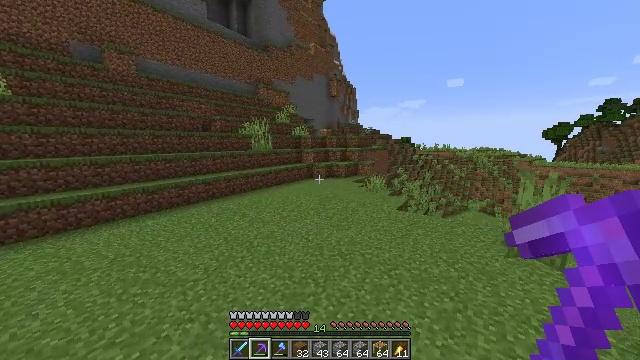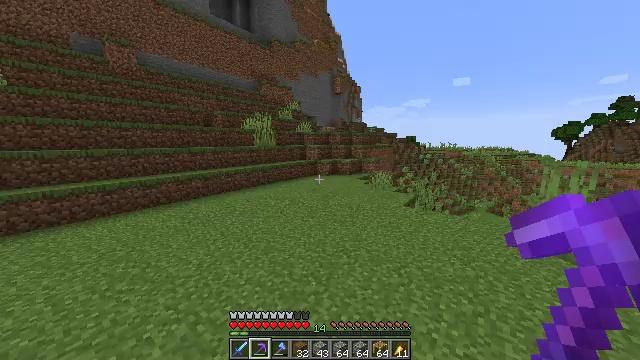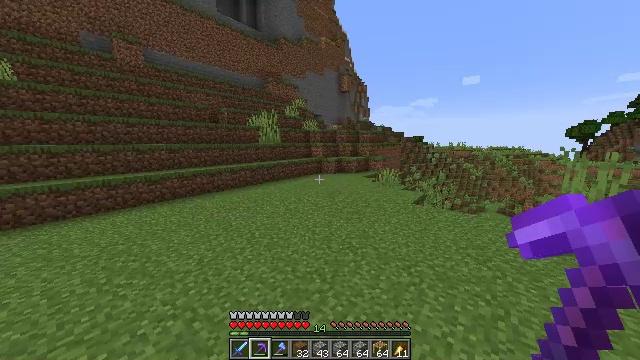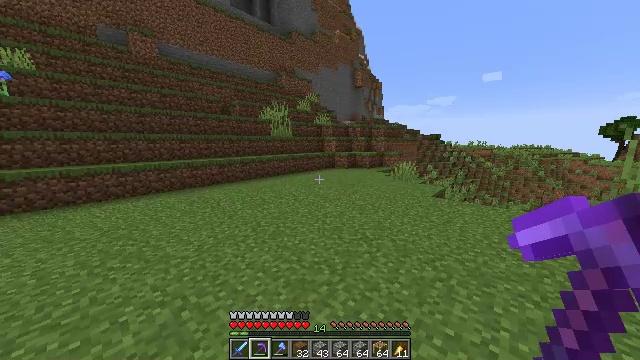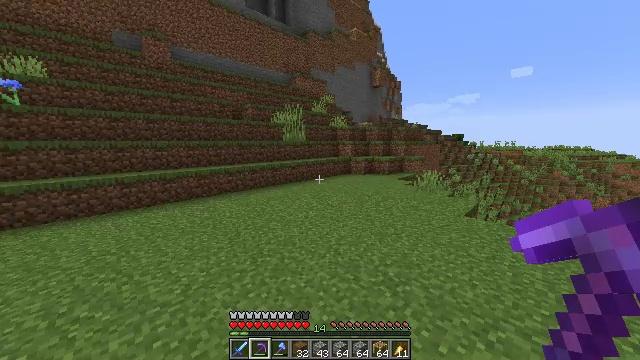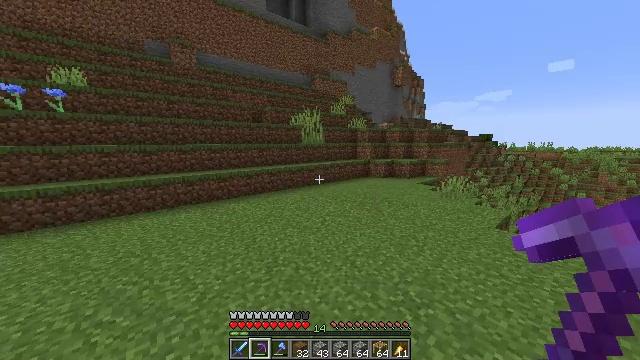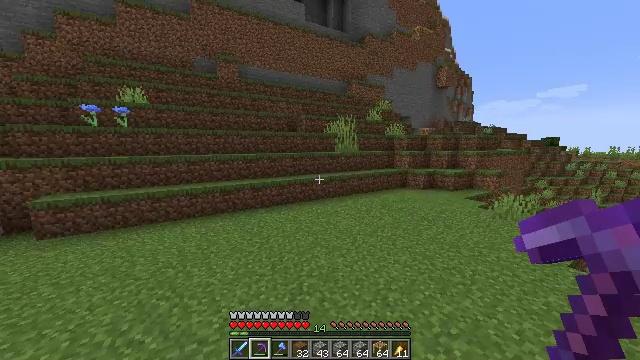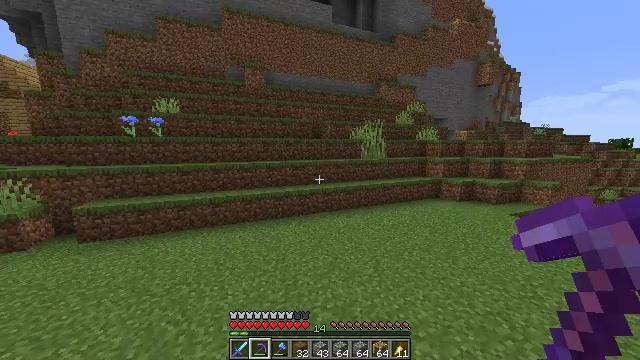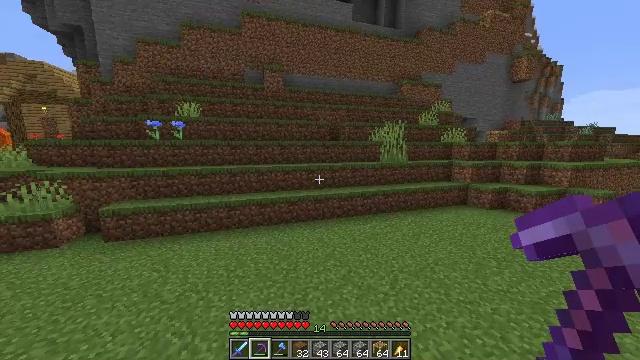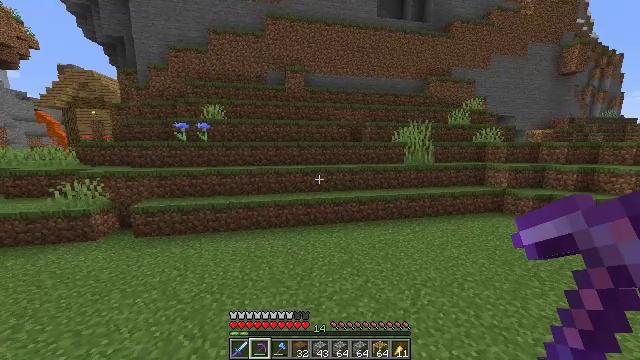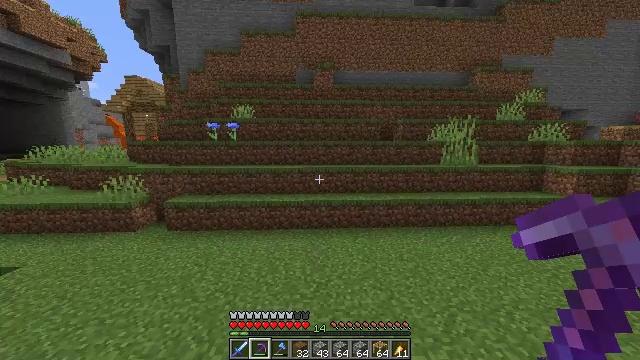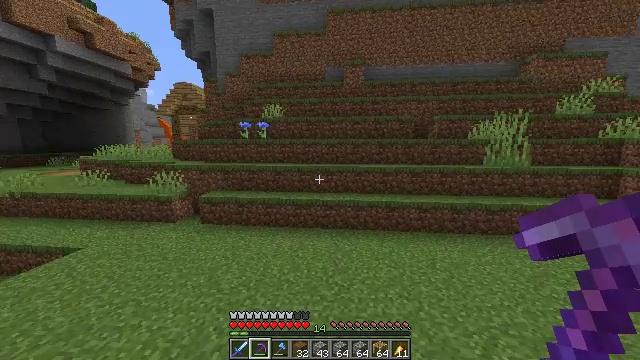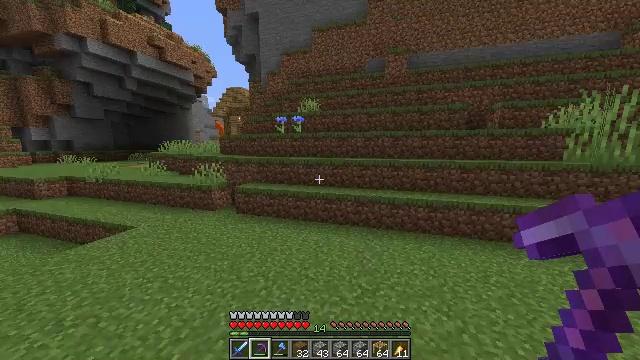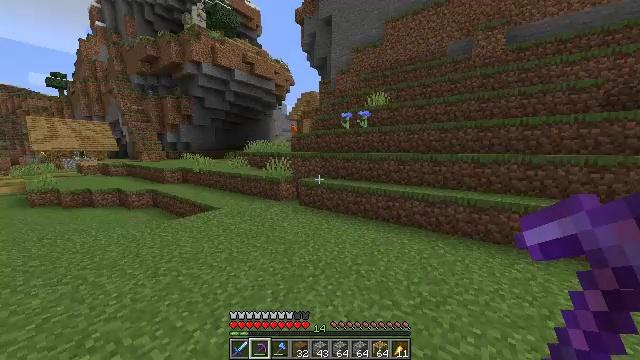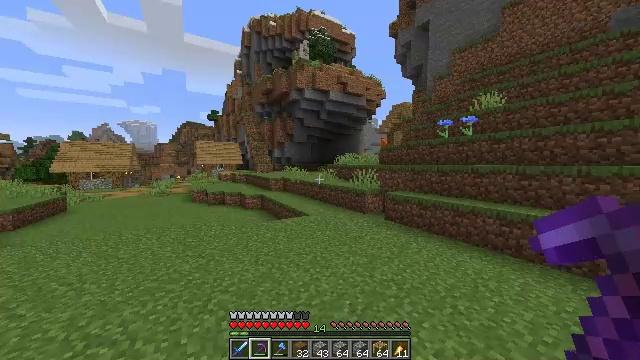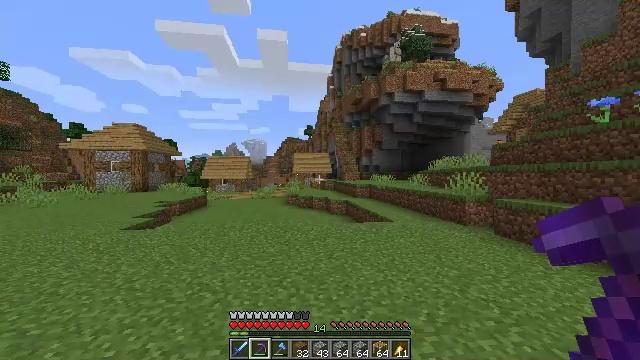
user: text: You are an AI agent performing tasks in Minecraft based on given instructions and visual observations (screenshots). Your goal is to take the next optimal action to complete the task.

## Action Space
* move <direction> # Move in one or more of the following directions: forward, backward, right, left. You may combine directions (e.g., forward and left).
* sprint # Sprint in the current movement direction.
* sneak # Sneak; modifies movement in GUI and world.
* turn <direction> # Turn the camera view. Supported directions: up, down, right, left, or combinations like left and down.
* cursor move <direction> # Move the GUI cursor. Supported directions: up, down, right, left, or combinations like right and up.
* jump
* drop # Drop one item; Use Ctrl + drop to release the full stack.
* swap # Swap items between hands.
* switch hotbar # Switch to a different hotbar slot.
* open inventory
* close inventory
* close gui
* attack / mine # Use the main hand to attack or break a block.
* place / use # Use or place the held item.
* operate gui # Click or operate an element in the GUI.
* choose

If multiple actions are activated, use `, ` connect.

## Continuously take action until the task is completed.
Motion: motion action
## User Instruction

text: Remove the tall grass to clear the area.
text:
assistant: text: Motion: move forward, turn left, jump
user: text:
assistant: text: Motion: move forward, turn left, jump
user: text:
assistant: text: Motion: move forward, turn left, jump
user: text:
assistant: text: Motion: move forward, turn left, jump
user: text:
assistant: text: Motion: move forward, turn left, jump
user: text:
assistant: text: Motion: move forward, sprint, turn left, jump
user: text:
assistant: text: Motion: move forward, sprint, turn left, jump
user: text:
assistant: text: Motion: move forward, sprint, turn left, jump
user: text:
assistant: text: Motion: move forward, sprint, turn left, jump
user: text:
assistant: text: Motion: move forward, sprint, turn left, jump
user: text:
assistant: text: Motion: move forward, turn left, jump
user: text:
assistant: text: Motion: move forward, turn left, jump
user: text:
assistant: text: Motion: move forward, turn left, jump
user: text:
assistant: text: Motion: turn left and up
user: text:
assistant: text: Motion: turn left and up
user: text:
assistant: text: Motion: turn left and up
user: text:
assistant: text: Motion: turn right
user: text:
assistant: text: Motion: no_op
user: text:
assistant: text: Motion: no_op
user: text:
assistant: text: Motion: no_op
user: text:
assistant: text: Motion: turn right
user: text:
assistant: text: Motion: turn left
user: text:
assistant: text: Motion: no_op
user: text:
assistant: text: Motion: turn left and up
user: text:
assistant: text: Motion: turn left
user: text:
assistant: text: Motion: turn left
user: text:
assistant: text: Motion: move forward, turn left and down
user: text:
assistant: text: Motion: move forward, turn left and down
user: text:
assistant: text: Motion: move forward, turn left and down
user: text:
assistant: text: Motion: move forward and move right, turn left